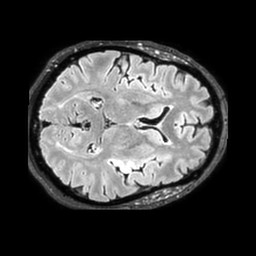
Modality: FLAIR
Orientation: axial
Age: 47
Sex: female
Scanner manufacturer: philips
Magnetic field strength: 3 T
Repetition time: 4.8 s
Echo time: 0.34 s